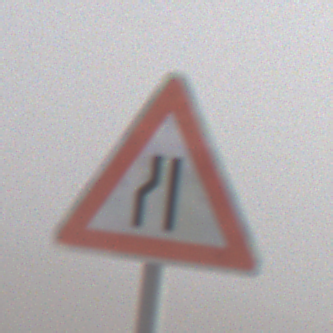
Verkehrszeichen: EinseitigVerengteFahrbahnLinks
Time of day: MorningAfternoon
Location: Outdoor (Nature)
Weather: PartlyCloudy
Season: NotSpecified
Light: Natural